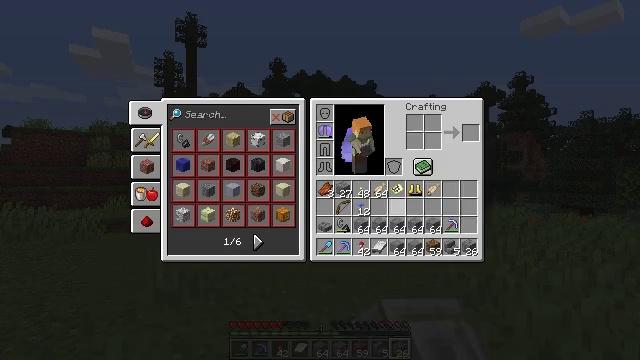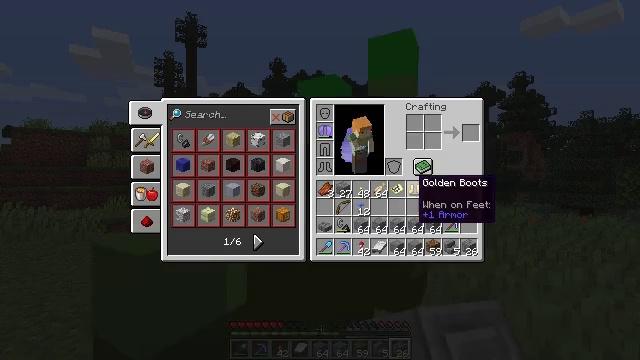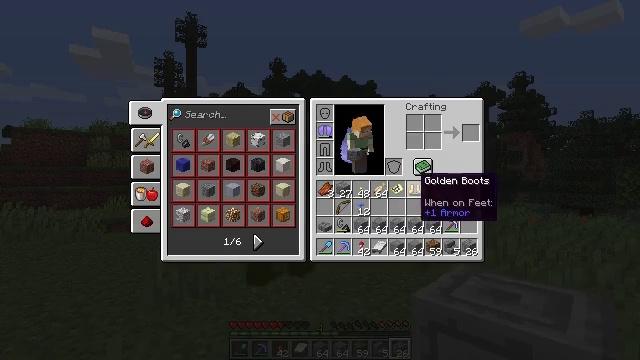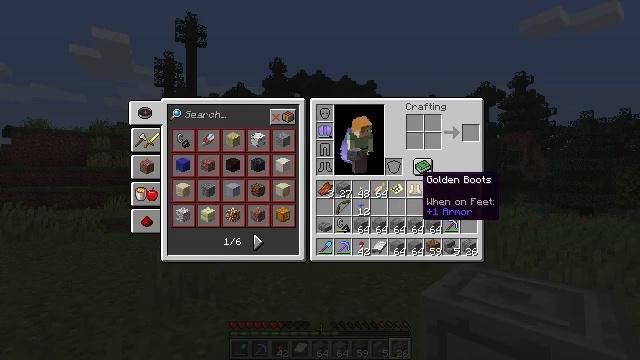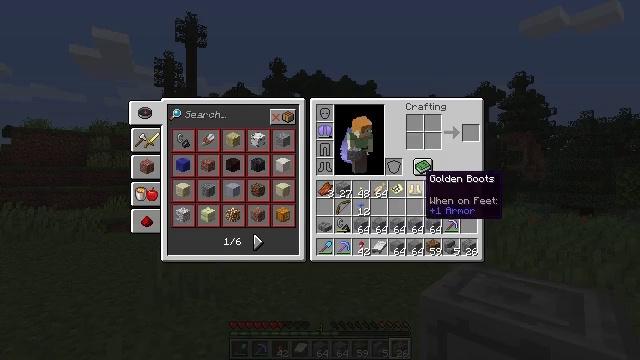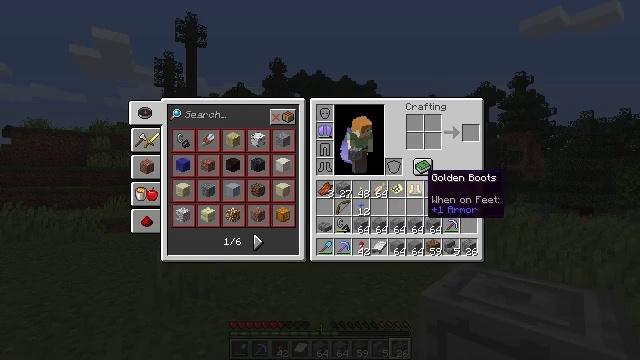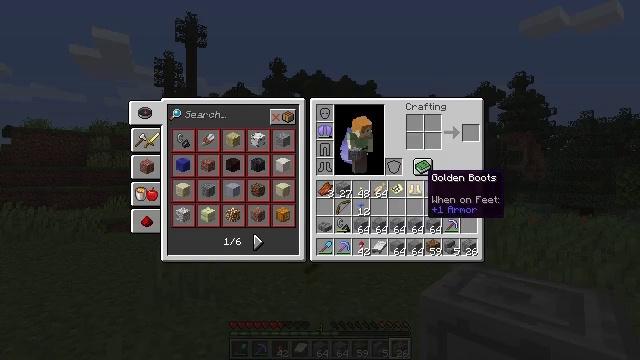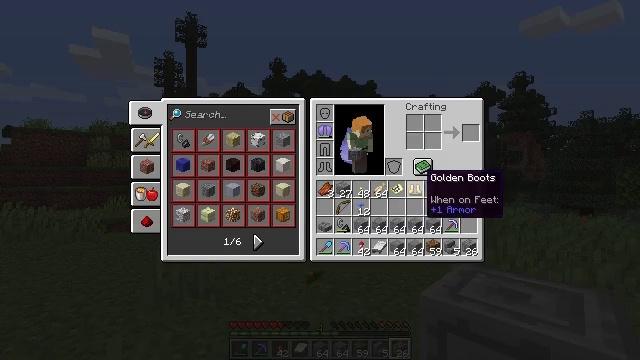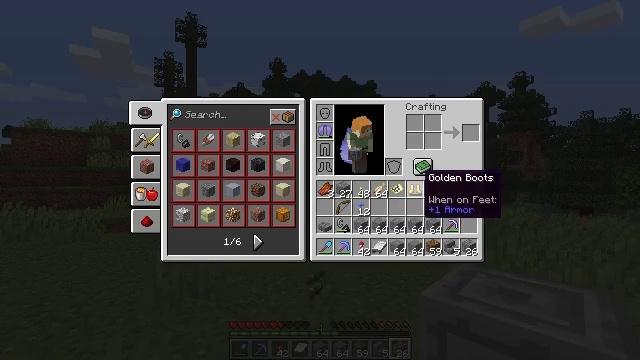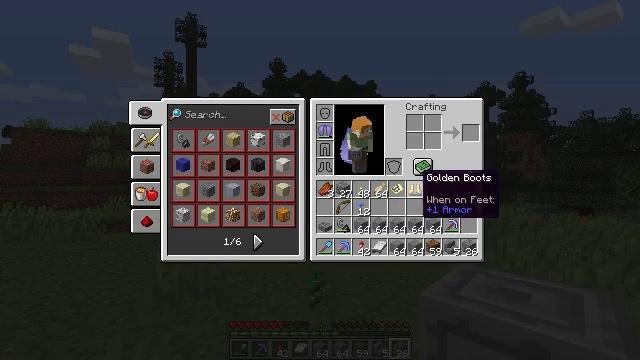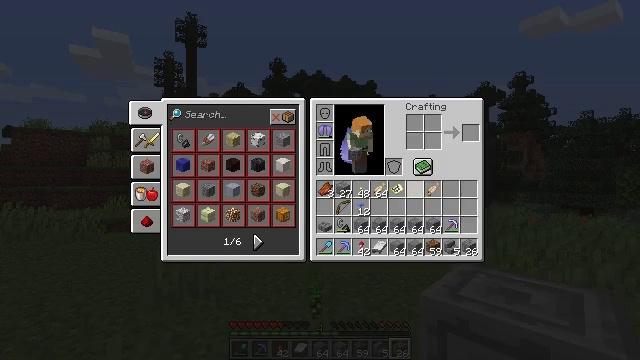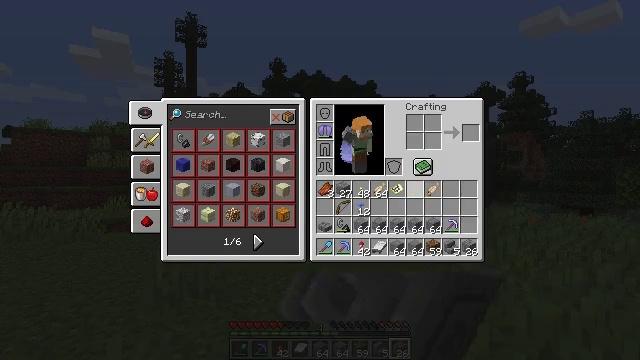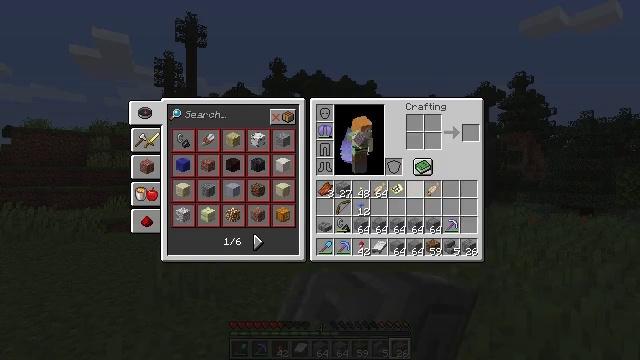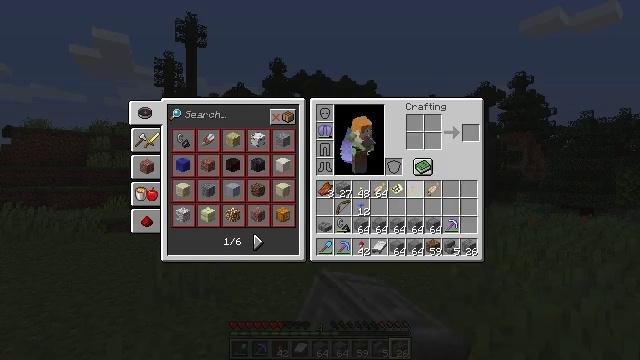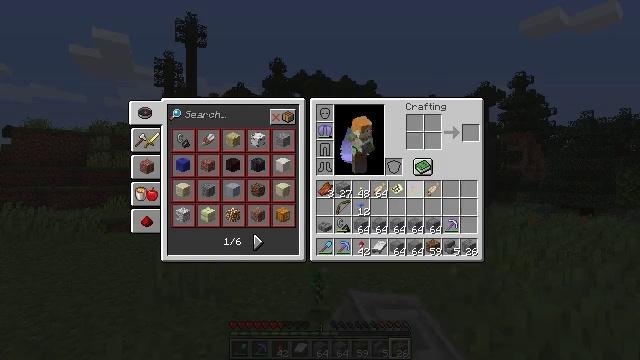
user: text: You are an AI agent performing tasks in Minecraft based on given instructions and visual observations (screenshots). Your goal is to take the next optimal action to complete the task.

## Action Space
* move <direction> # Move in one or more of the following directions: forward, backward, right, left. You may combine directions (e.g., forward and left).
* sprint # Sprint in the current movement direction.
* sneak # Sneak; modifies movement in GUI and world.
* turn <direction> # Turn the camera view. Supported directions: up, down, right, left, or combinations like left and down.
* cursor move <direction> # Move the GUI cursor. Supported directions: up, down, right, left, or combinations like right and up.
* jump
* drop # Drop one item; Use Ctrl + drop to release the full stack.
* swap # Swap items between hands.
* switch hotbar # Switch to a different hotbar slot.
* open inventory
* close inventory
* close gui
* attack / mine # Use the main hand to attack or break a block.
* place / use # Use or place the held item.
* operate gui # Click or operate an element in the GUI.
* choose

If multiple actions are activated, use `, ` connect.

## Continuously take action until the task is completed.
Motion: motion action
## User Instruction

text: Drop golden boots.
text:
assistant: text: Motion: sprint, cursor move right and up, open gui
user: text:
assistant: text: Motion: sprint
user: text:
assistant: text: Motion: sprint
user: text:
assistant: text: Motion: sprint
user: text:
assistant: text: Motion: sprint
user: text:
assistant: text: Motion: sprint
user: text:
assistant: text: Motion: sprint
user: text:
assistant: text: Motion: sprint
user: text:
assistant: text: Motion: sprint
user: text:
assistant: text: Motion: sprint, drop
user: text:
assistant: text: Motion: sprint, drop
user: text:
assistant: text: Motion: sprint, drop
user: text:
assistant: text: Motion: sprint, drop
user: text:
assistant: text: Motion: sprint
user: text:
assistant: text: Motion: sprint